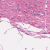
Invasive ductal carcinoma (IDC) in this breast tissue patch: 0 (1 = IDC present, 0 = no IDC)